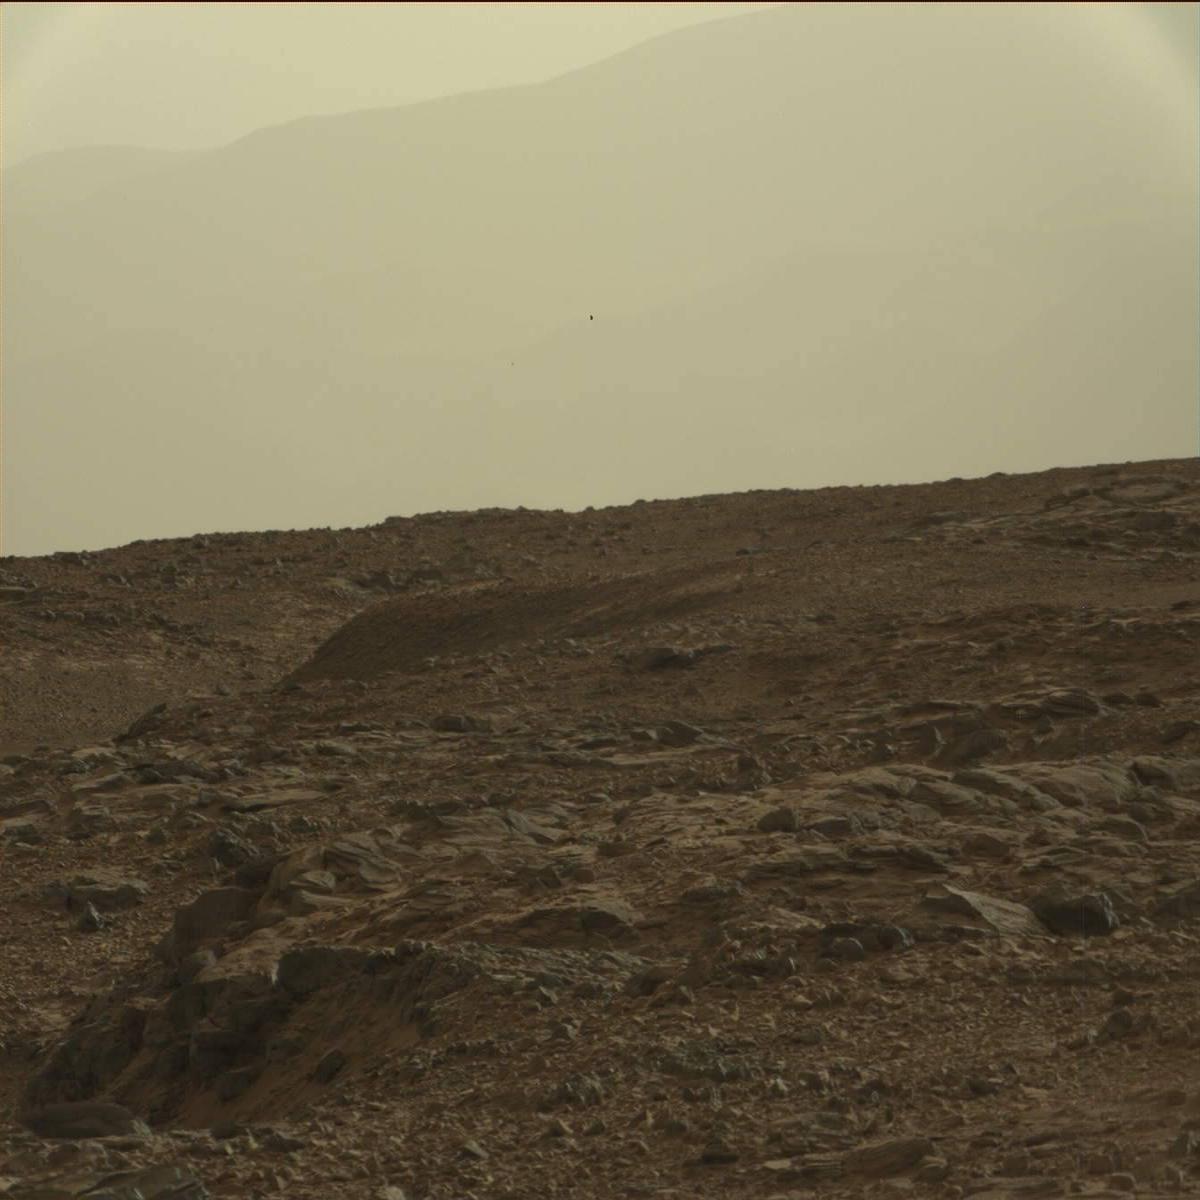
Terrain classes present: Bedrock, Ridge, Sand / Soil, Sky